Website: ulta-beauty
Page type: billing-address
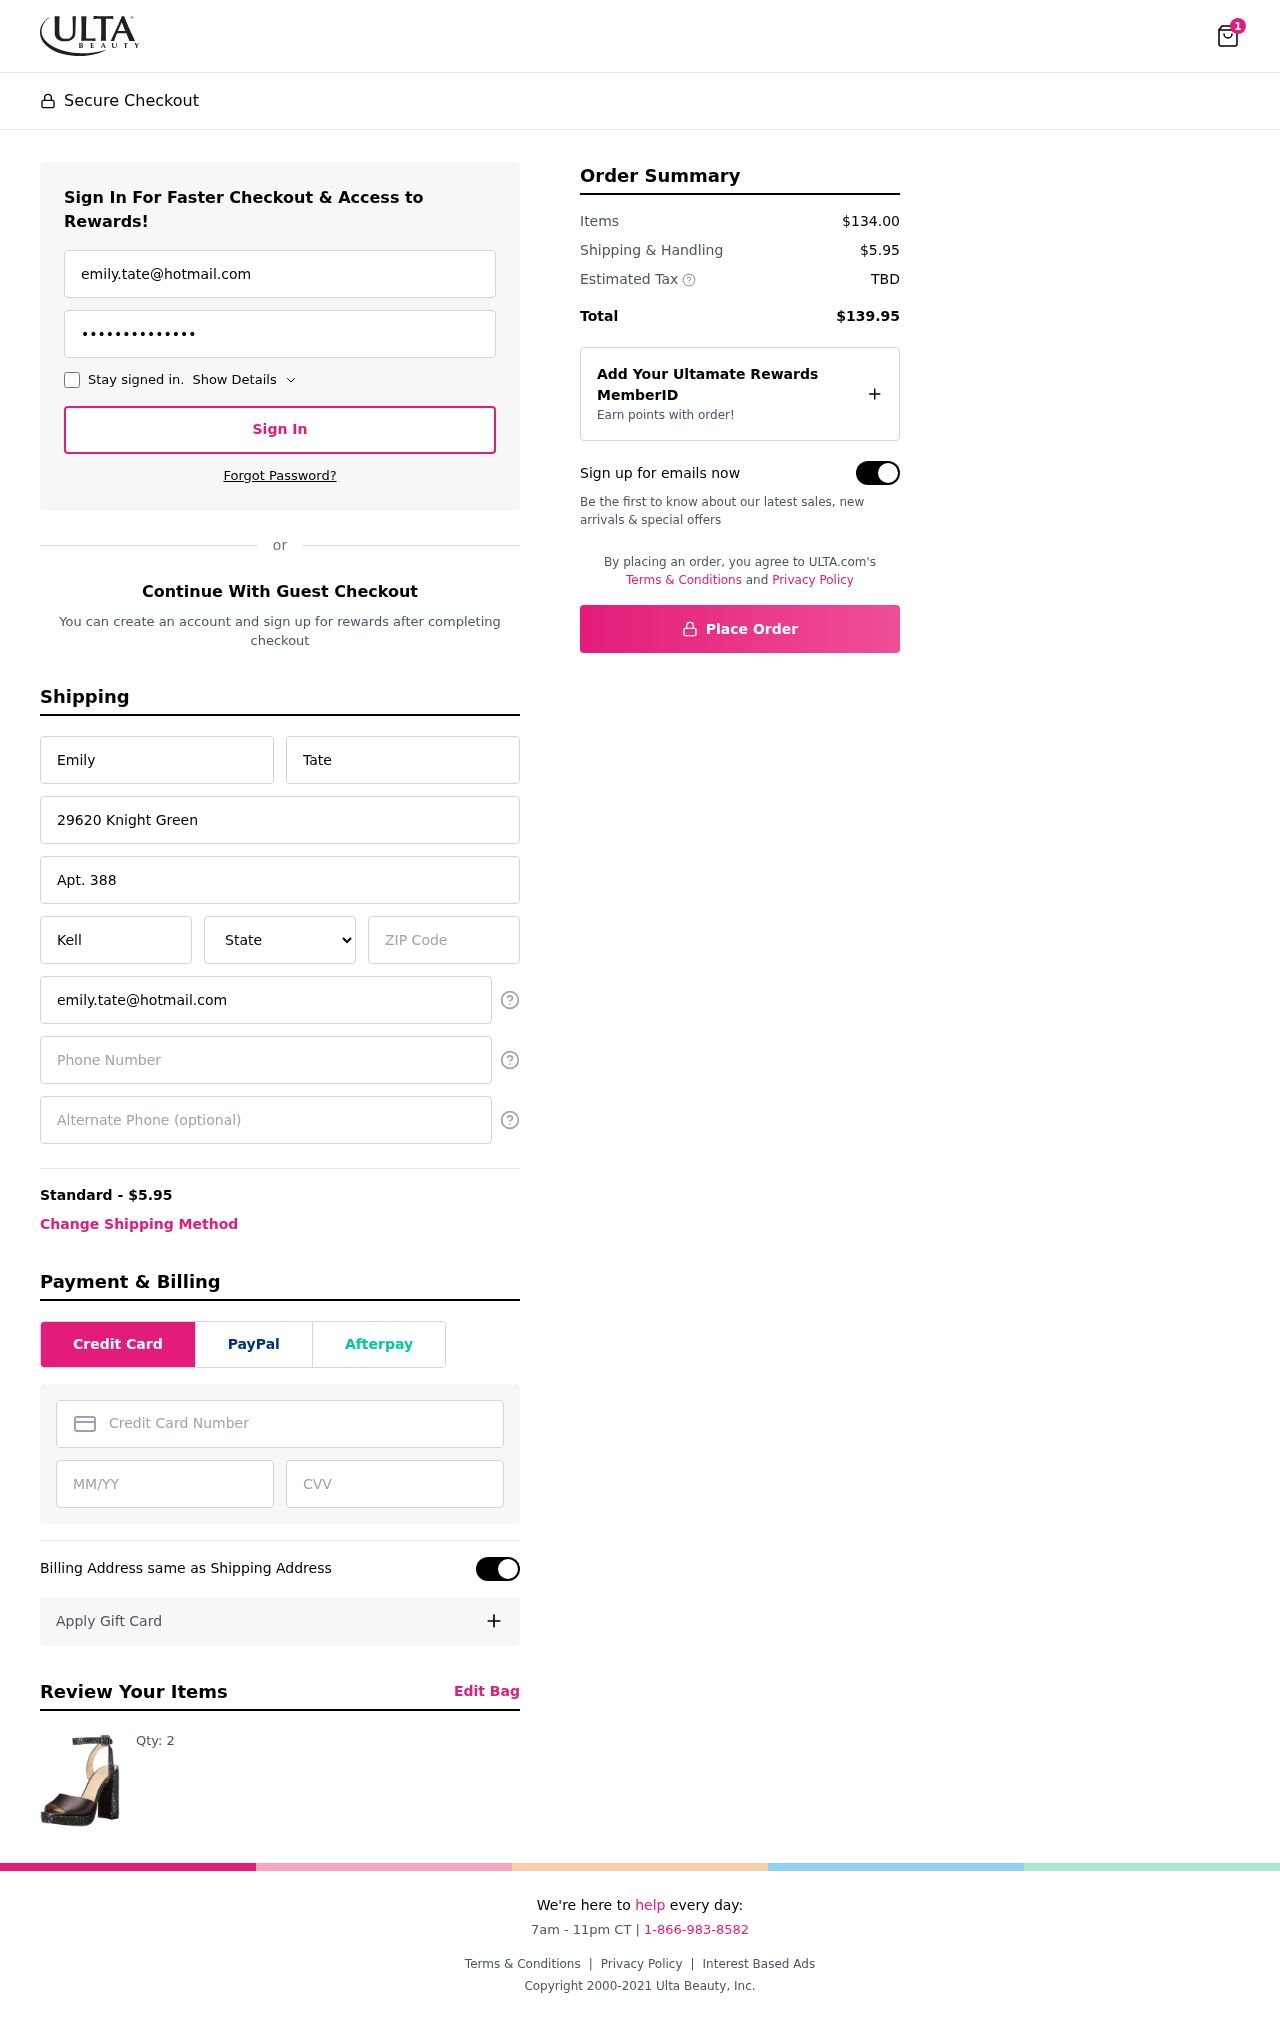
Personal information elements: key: PII_STATE
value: Hawaii
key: PII_EMAIL
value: emily.tate@hotmail.com
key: PII_FIRSTNAME
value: Emily
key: PII_LASTNAME
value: Tate
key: PII_STREET
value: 29620 Knight Green
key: PII_STREET2
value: Apt. 388
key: PII_CITY
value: Kellyland
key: PII_POSTCODE
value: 98273
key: PII_PHONE
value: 2894768005
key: PII_ALT_PHONE
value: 5106250943
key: PII_CARD_NUMBER
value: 3415 8662 0964 060
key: PII_CARD_EXPIRY
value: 06/30
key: PII_CARD_CVV
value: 8459
Product elements: key: PRODUCT1_QUANTITY
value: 2
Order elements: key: ORDER_NUM_ITEMS
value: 1
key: ORDER_SHIPPING_COST
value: $5.95
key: ORDER_SUBTOTAL
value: $134.00
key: ORDER_TOTAL
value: $139.95